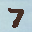
Label: 7